Current action and preconditions to check: path_clear

Your task: For each precondition in the list above, predict whether it will hold at this action.

Consider the current scene as observed from the mobile robot's camera, and analyze the predicted future states of all dynamic agents (e.g., people, animals, vehicles, or any moving entities) within the NEXT SECOND.

IMPORTANT: Only answer "very likely" if you are absolutely certain—based on strong, clear evidence—that a dynamic agent will violate the precondition in the predicted future state. Do NOT answer "very likely" for unlikely, ambiguous, or low-probability risks.

Ask yourself for each precondition: Is there a high probability, with clear and convincing evidence, that the predicted future states of any dynamic agent will interfere with the predicted future state of the currently executing action within the NEXT SECOND, causing that precondition to fail?

Assess the risk level based on these predictions. Use "likely" or "very likely" if motions create a clear risk of interference.

Use "neutral" or "improbable" if agents are nearby but their predicted paths are clearly diverging or non-conflicting.

Failure Risk Categories: "very improbable", "improbable", "neutral", "likely", "very likely"

Answer Format: Output ONLY the probability_of_failure value from these categories: "very improbable", "improbable", "neutral", "likely", "very likely"

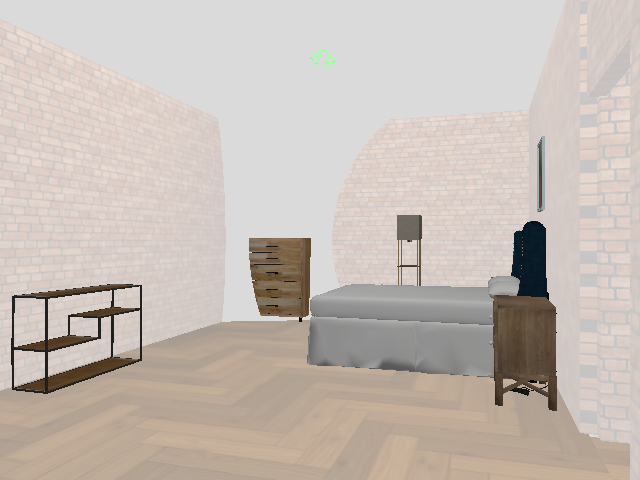

Answer: very improbable